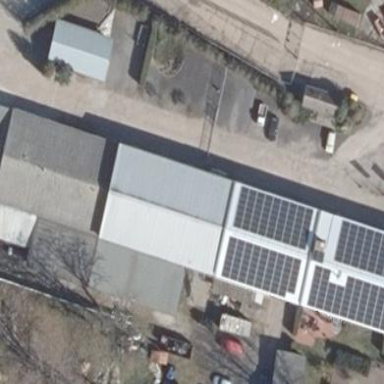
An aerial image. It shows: Building serving as car repair shop with small solar photovoltaic panel system generating electricity.